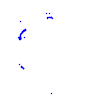
Particle: proton